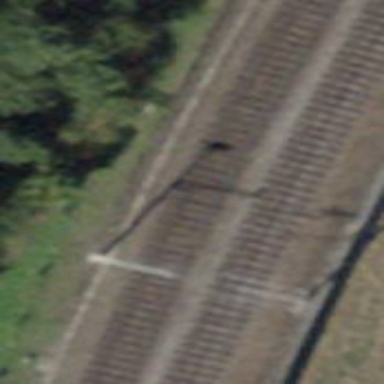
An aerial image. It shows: Single-track railway with electrified contact lines.